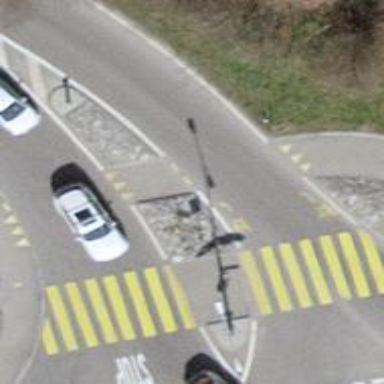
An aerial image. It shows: Paved cycleway with crossing.